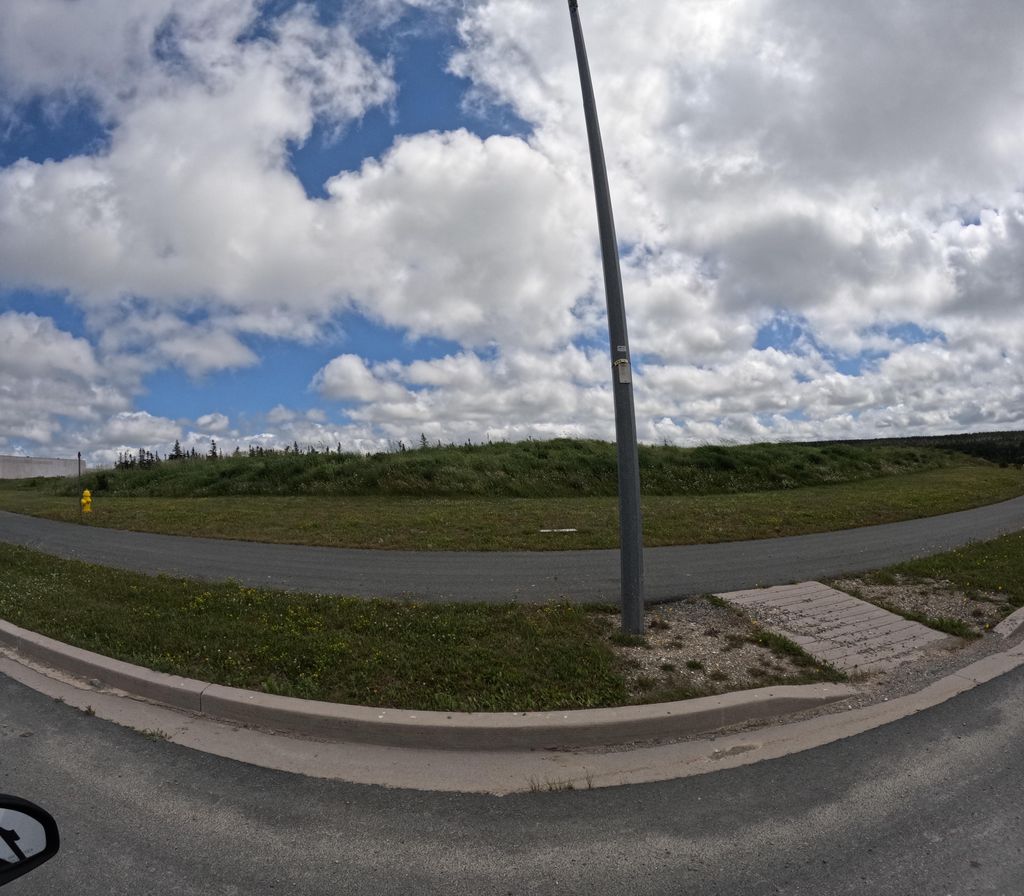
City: st_johns